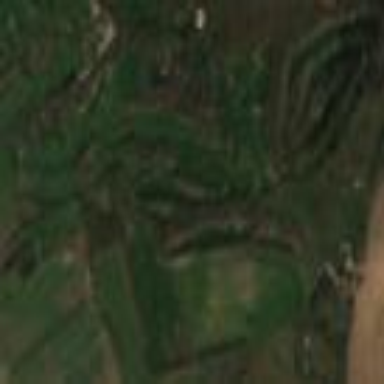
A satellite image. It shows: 18-hole golf course.